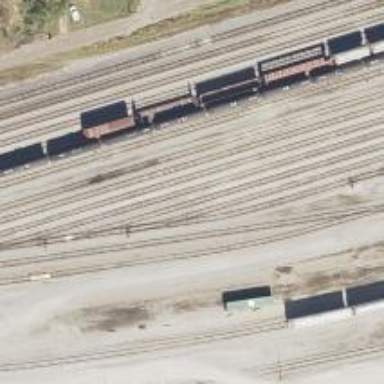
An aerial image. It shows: Railway yard.